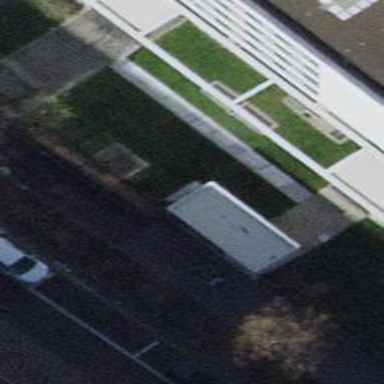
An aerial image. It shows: Minor distribution power substation.